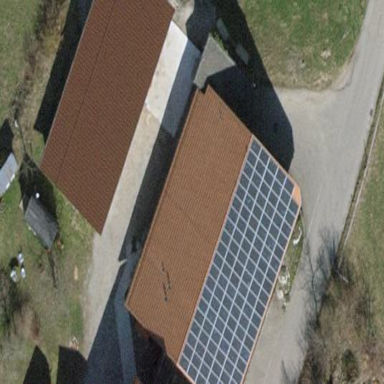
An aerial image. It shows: Solar photovoltaic generator located on the roof.